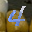
Label: 4